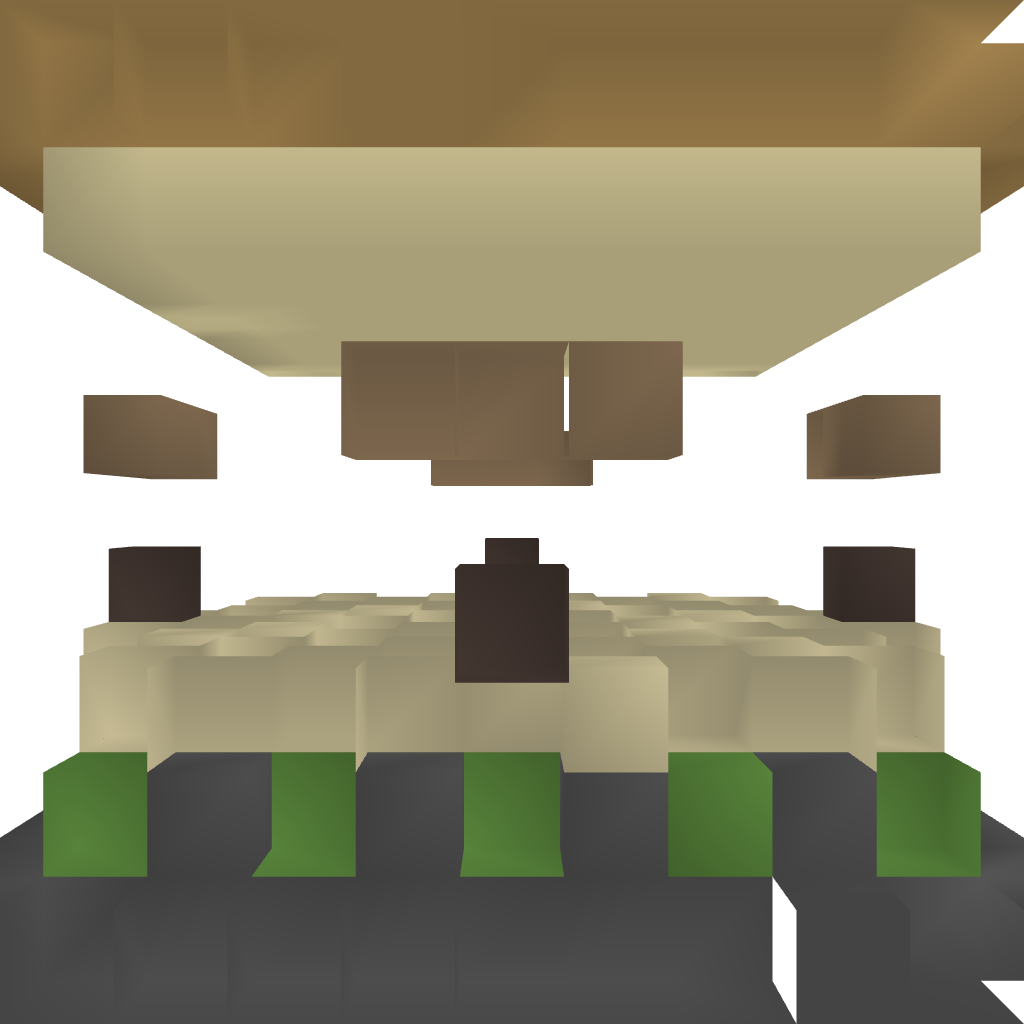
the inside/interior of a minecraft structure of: Meditation House (Trap)